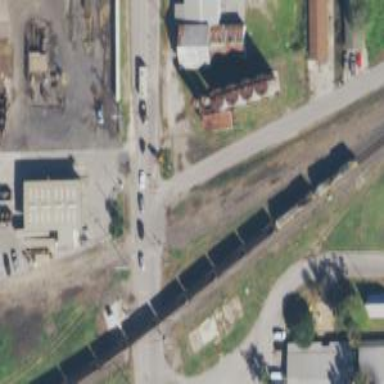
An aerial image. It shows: Disused railway siding.